Field crop: tomato
Growth stage: 1
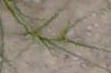
Species: cyperus